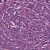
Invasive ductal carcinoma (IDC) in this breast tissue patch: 1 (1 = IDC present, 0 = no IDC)